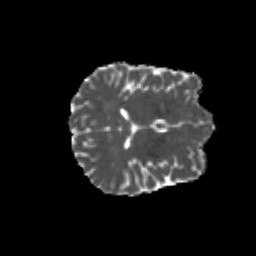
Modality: MD
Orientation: axial
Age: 20
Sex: female
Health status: healthy
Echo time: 0.074 s